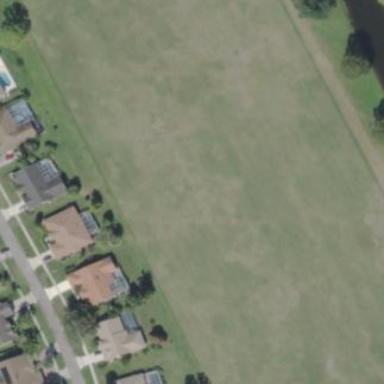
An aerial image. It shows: Grassy equestrian pitch for leisure land use.